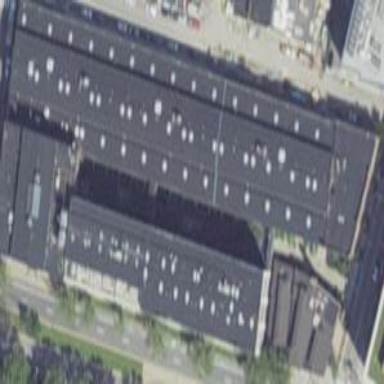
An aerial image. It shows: Black rooftop of apartment building.